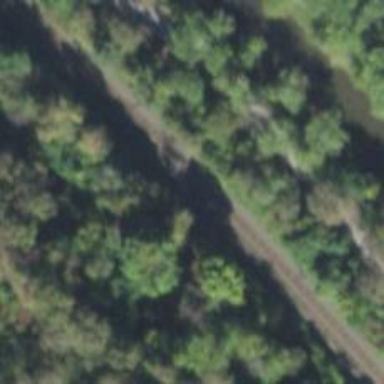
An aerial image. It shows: Railway track.